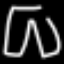
Label: pants